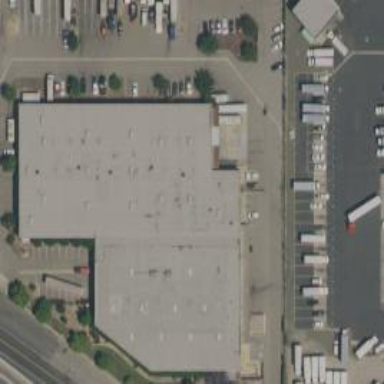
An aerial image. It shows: Warehouse building.